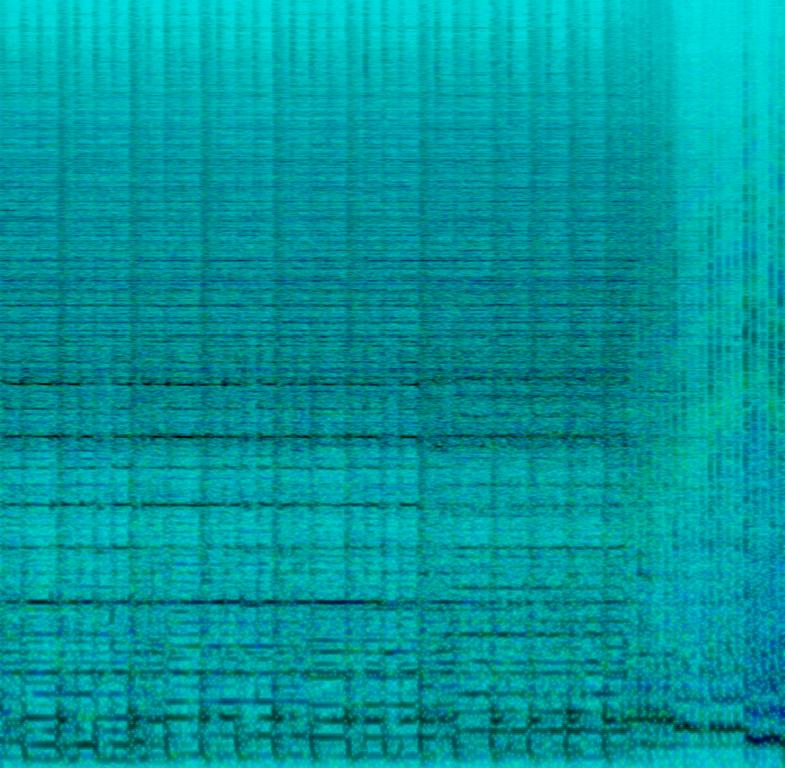
This is a punk rock music piece. There are male vocals singing in a grunt-like manner. The melody is being played by an electric guitar while a bass guitar plays in the background. The rhythm consists of a slightly fast-paced rock acoustic drum beat. The piece has an aggressive atmosphere. It could be used in the soundtrack of an action-filled video game.